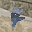
Label: 4